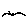
Label: bird